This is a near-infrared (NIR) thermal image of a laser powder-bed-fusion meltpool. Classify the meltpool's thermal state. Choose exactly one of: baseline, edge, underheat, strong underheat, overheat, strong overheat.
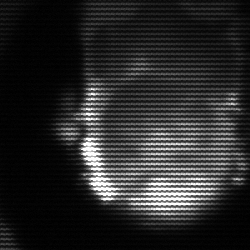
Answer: baseline